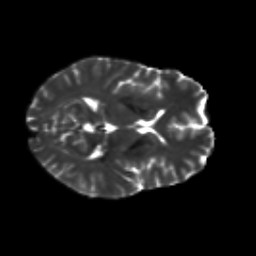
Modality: T2w
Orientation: axial
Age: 43
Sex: male
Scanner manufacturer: siemens
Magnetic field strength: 3 T
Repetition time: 8.6 s
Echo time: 0.095 s